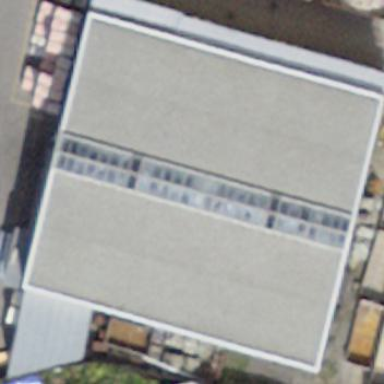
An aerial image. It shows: Building with flat grey roof.